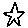
Label: star